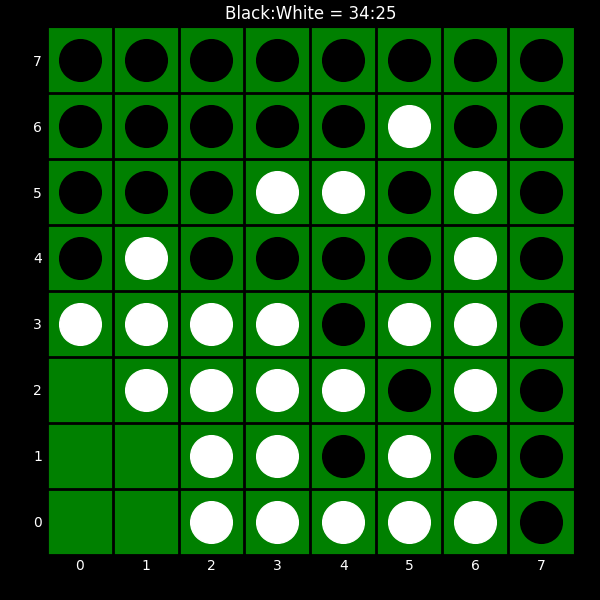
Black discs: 34
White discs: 25